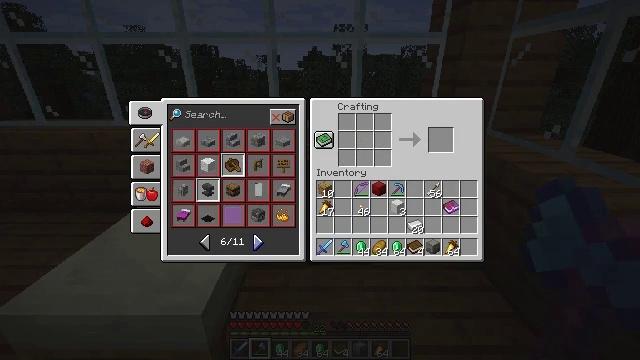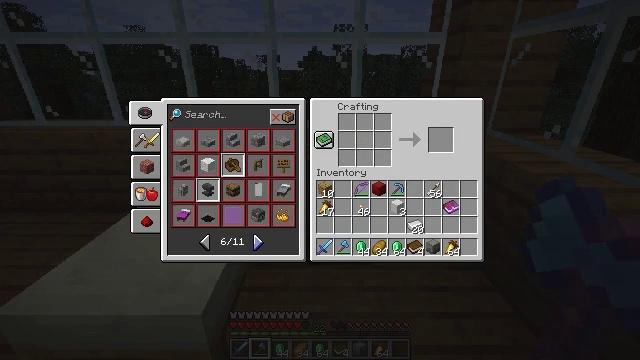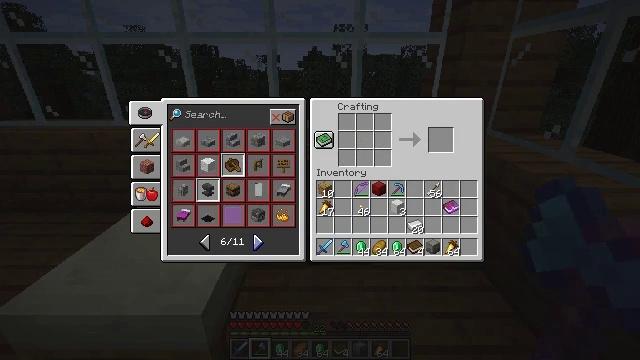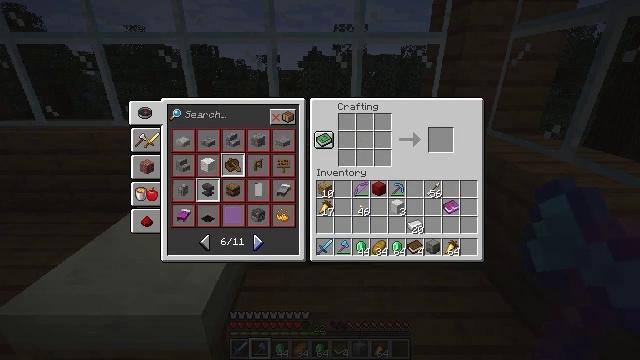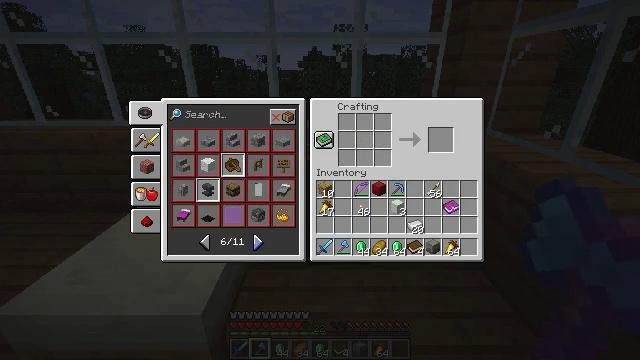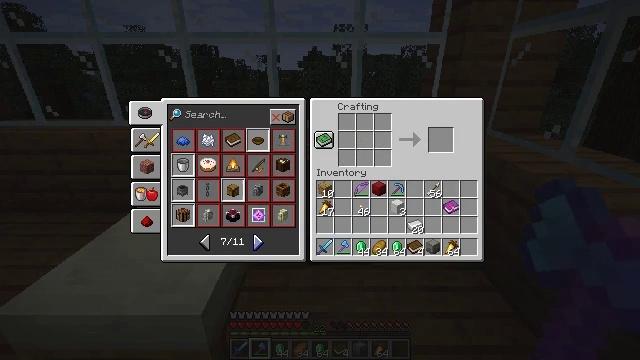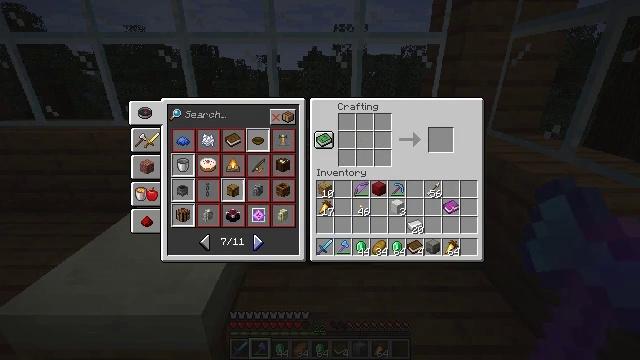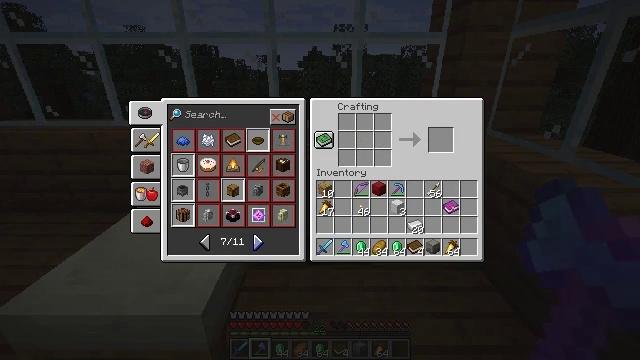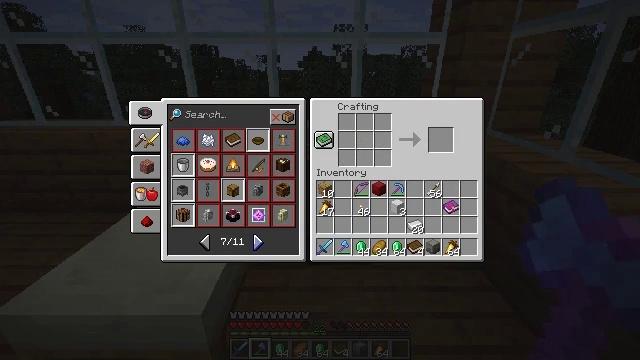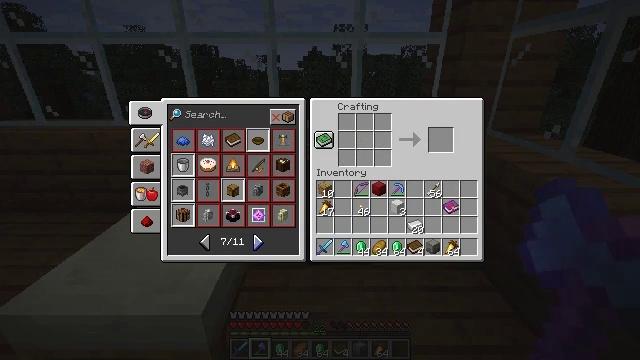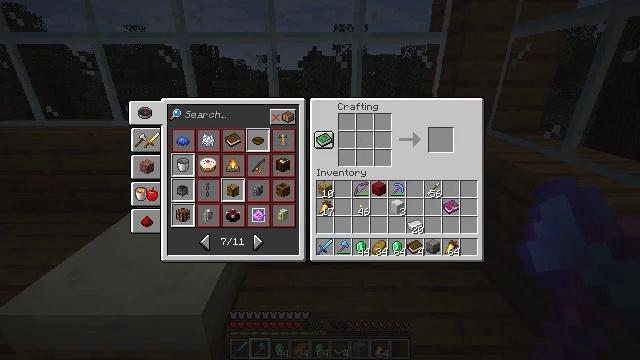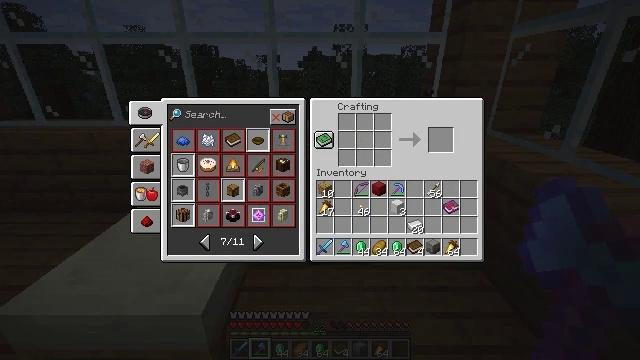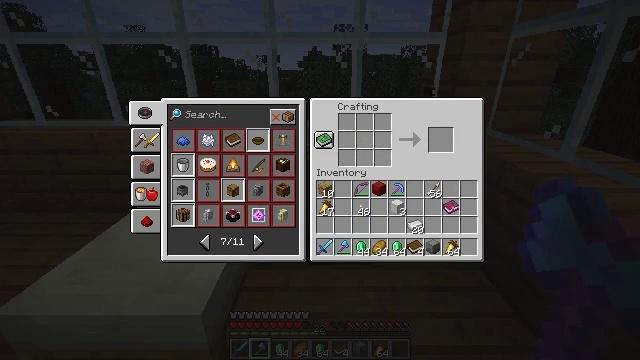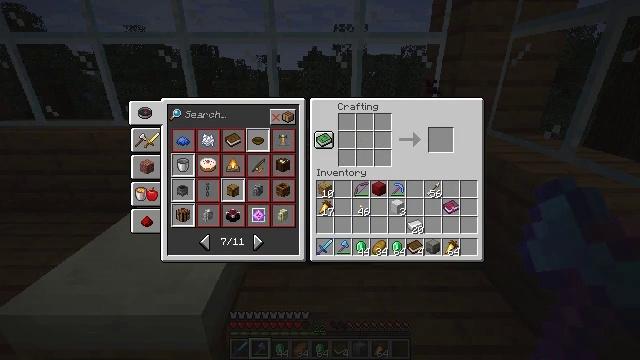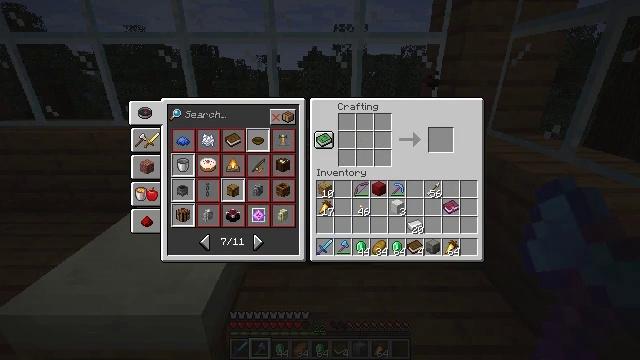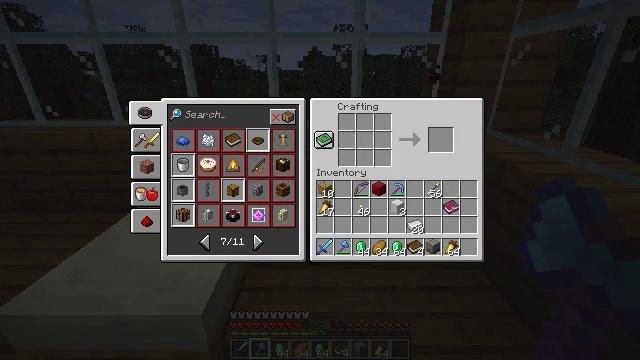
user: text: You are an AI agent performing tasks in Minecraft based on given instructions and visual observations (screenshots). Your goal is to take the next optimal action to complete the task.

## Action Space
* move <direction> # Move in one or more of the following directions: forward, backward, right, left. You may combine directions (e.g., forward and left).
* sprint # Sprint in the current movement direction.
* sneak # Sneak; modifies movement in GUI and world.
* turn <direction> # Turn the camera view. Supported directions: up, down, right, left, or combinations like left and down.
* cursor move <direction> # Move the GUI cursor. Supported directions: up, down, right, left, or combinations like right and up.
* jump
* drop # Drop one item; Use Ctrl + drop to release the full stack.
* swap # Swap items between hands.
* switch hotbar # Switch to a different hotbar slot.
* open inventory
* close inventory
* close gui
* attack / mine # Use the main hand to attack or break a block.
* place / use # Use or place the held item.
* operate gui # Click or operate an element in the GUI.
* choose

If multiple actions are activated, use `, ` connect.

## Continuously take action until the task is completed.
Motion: motion action
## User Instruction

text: Use the iron from your inventory to craft an anvil.
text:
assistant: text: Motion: no_op
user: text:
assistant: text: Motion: no_op
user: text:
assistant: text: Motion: no_op
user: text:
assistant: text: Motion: no_op
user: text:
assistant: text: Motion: operate gui
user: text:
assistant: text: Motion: operate gui
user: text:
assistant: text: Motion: operate gui
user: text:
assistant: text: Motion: no_op
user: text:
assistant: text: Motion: no_op
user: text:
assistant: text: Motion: cursor move left
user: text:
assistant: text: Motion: cursor move left
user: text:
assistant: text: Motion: cursor move left
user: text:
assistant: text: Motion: no_op
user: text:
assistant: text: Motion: no_op
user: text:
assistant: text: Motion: no_op
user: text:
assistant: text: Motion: cursor move right
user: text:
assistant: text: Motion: no_op
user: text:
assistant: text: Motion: operate gui
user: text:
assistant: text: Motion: operate gui
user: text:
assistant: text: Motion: operate gui
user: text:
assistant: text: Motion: operate gui
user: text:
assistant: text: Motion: no_op
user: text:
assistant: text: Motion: no_op
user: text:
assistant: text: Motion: operate gui
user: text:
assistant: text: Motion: operate gui
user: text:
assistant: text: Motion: operate gui
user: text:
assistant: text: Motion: cursor move right and up
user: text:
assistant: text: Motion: cursor move up
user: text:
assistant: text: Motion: no_op
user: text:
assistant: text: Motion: cursor move up